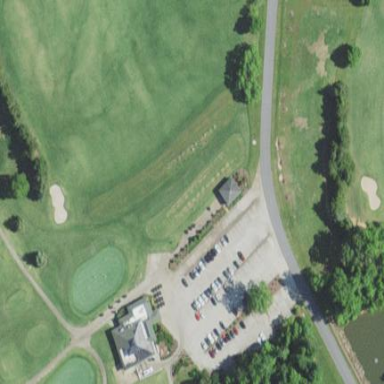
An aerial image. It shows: Golf tee.